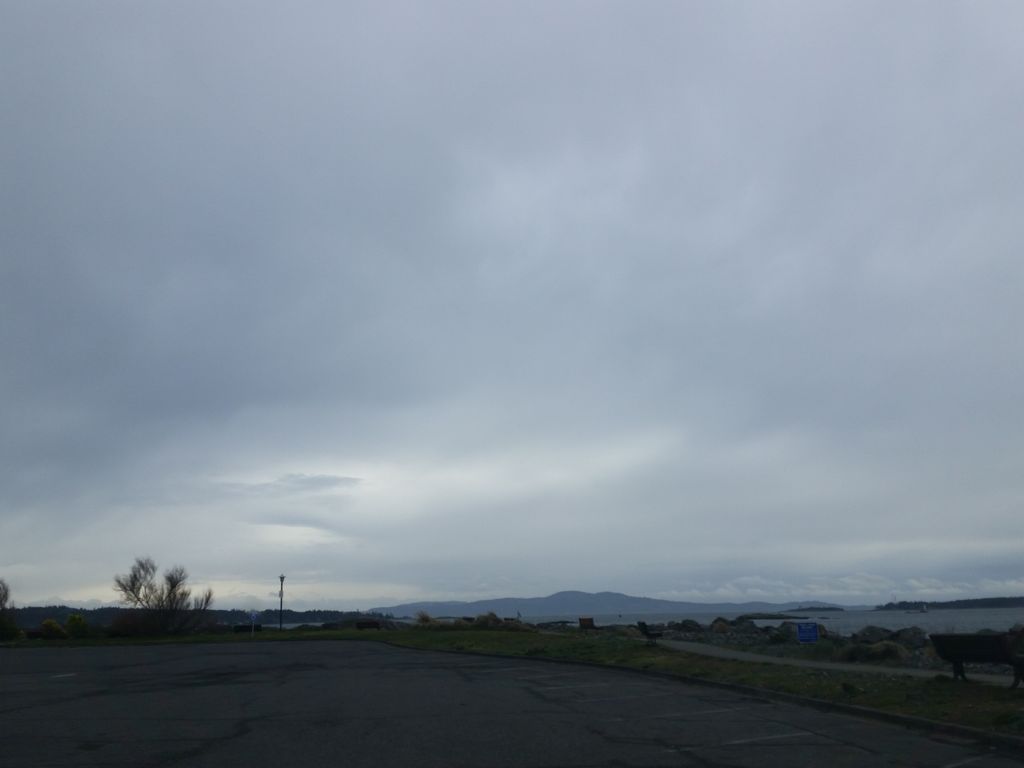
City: victoria